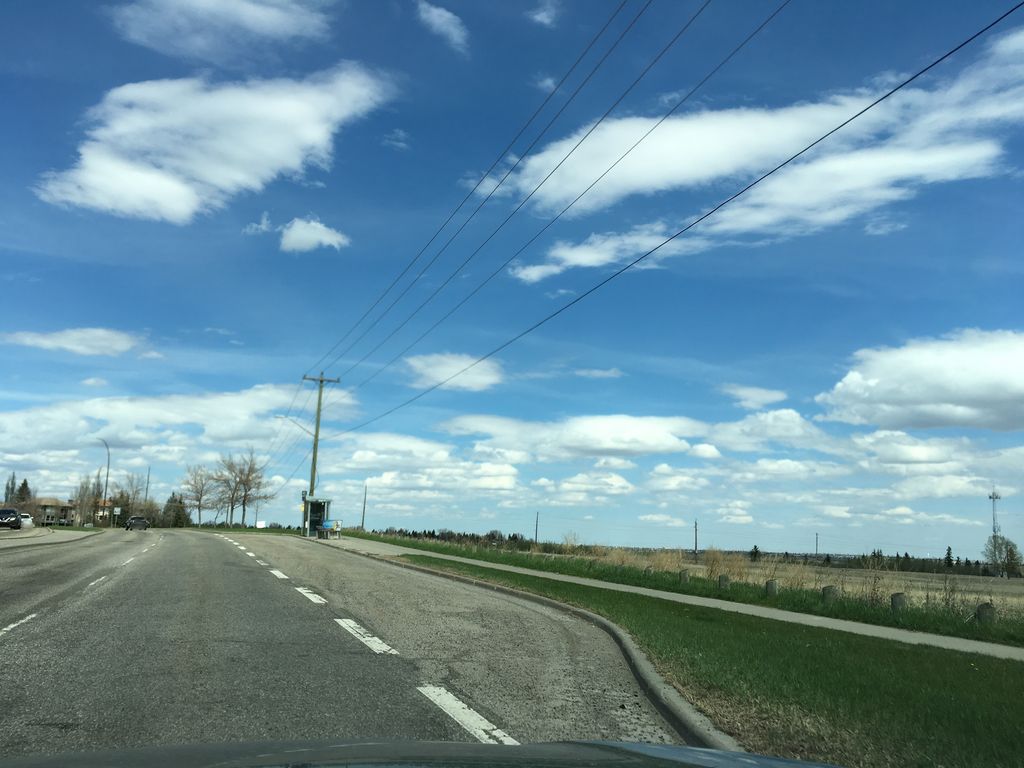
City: calgary